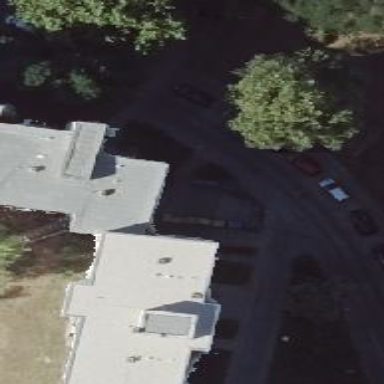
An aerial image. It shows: Apartment building with flat roof.